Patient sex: M
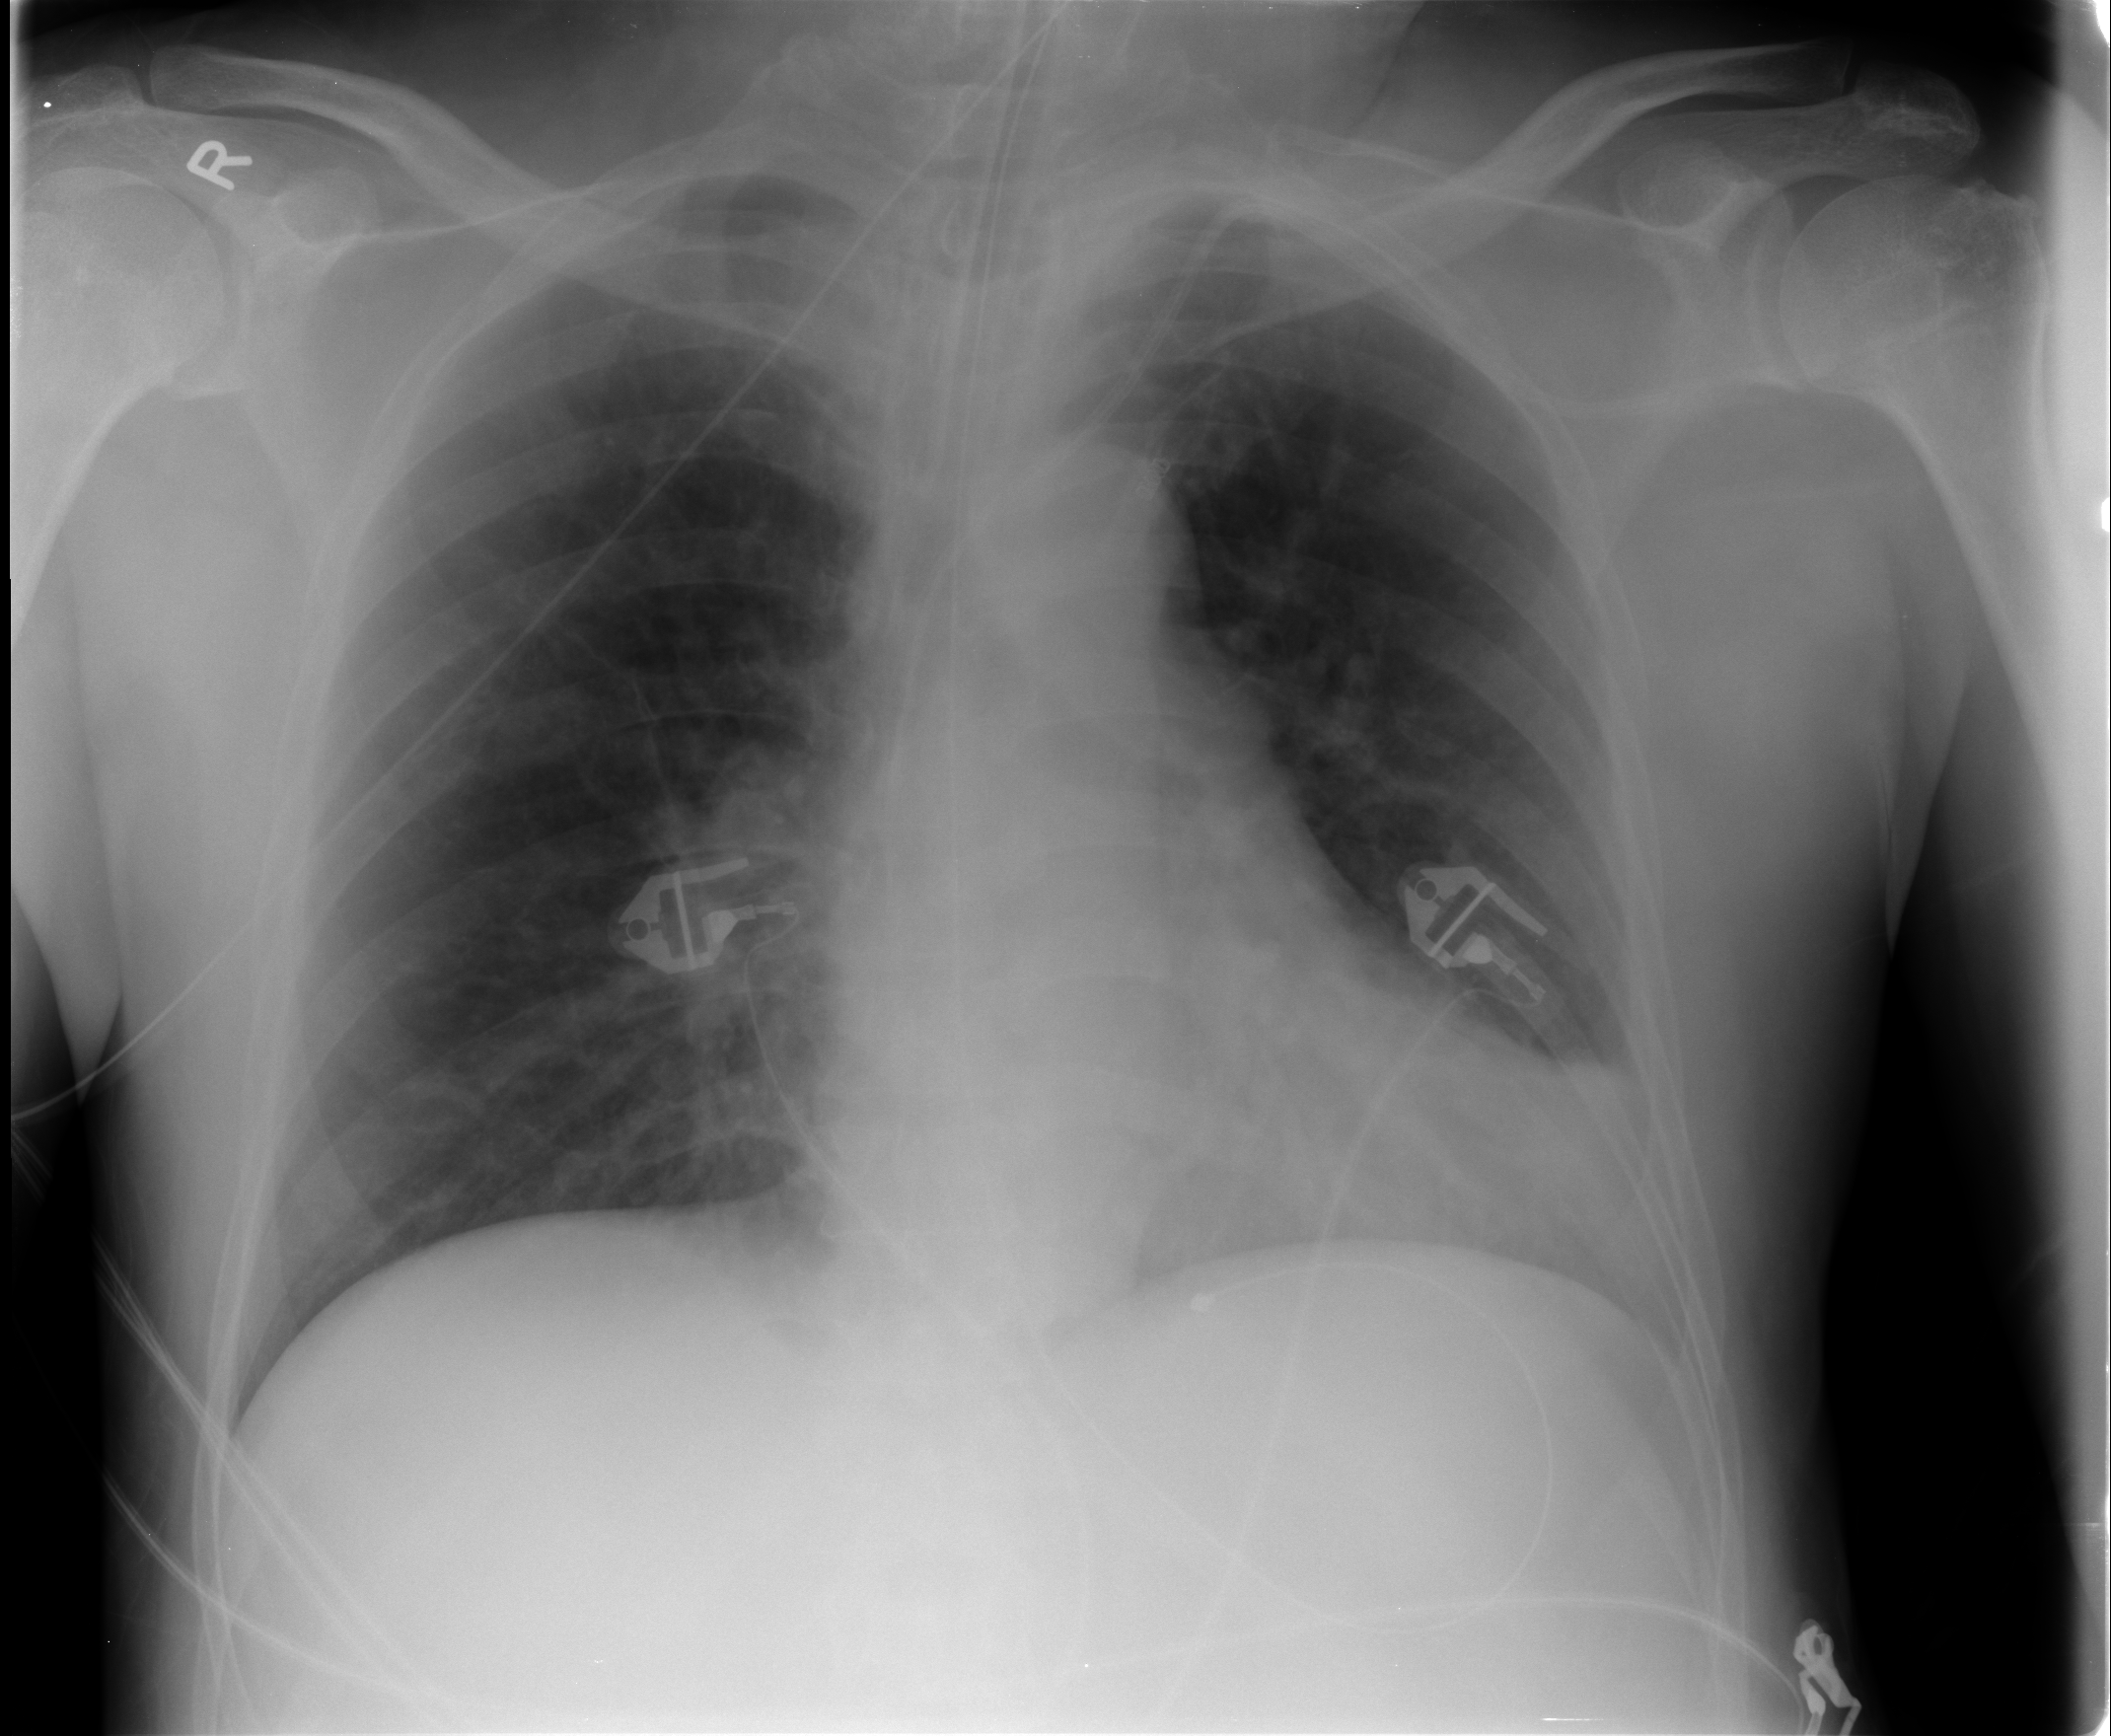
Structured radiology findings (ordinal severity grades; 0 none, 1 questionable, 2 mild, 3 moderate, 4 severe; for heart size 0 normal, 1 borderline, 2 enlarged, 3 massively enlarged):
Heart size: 0
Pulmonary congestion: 0
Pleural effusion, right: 0
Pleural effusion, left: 0
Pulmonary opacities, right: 0
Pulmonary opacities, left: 0
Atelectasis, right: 0
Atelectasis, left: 3